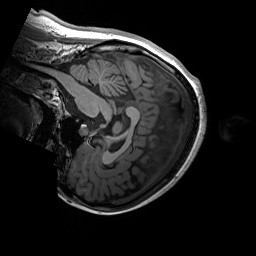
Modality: T1w
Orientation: sagittal
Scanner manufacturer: siemens
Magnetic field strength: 3 T
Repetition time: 2.2 s
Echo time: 0.00244 s